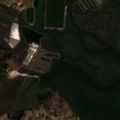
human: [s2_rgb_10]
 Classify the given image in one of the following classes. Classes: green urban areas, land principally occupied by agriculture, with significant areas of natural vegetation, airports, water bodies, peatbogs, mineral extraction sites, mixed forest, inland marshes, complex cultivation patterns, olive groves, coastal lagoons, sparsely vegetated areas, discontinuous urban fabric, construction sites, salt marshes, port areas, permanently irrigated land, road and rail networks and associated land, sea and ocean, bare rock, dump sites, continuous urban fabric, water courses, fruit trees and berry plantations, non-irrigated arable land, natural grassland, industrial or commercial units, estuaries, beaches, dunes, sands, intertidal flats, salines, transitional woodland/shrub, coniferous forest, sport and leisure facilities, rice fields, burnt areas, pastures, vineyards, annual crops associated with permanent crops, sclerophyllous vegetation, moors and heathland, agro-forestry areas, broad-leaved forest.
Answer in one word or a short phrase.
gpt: complex cultivation patterns, salines, intertidal flats